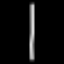
Label: line